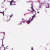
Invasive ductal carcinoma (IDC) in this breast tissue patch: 0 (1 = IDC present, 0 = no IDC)